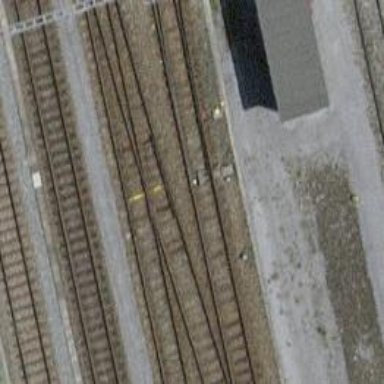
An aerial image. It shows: Railway switch.